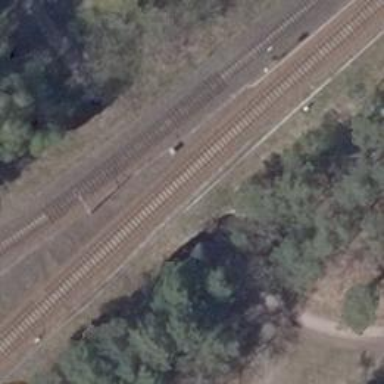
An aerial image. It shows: Train attraction.